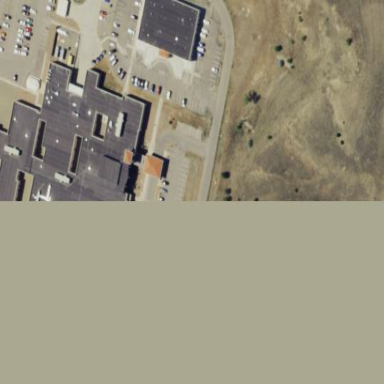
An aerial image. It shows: Healthcare facility identified as hospital.